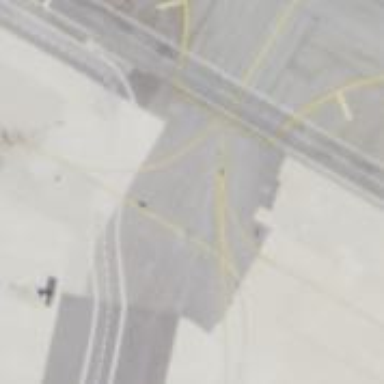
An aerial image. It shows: View of taxiway at the airport.